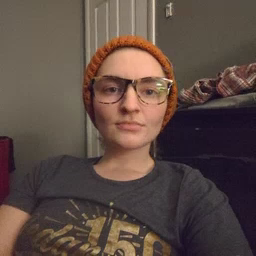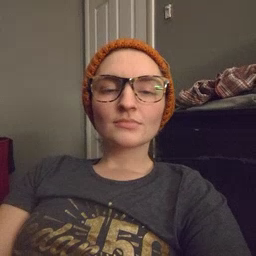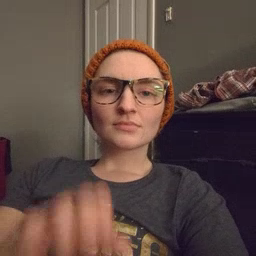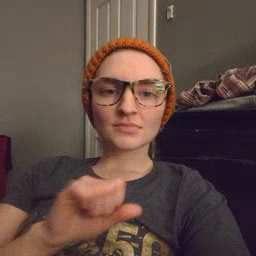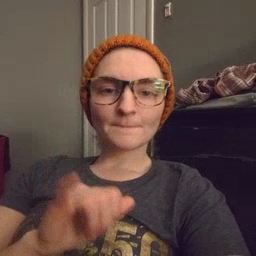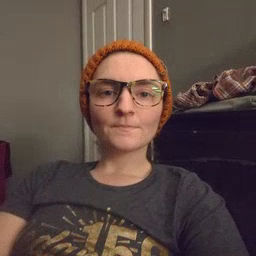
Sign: same